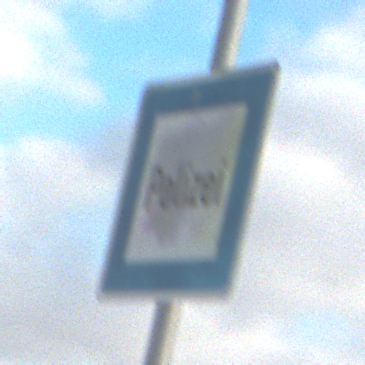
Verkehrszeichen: Polizei
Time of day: SunriseSunset
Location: Outdoor (RoadRail)
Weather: PartlyCloudy
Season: NotSpecified
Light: Natural